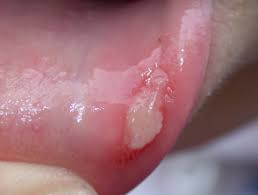
Condition: Mouth Ulcer